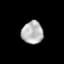
Tissue: lung
Cell type: Epithelial cells
Senescence score: 0.206
Nuclear area (px): 477
Mean DAPI intensity: 179.48